Question: I'm looking for an function that shows a alertbox when the visitor is trying to leave the page when he or she haven't finished the form. I have imported an image to show what I mean. Translation: title = "Confirm navigation", content = "Do you want to leave this page?", button1 = "Leave this page", button2 = "Stay on this page".
Facebook uses this alertbox when you want to go back one page when you have for example not finished an PM to someone.

How can I accomplish something like this?
Thanks in advance.
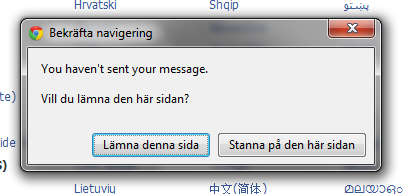
Answer: Use 'window.onbeforeunload' in conjunction with a flag that gets set when a change is made to a form field.
For example:
'''
var changed_flag = 0; // change in an onchange event or whatever, something like the below
document.getElementById('form_field').onchange = function() {
changed_flag = 1;
};
window.onbeforeunload = function() {
if ( changed_flag ) {
return 'You have unsubmitted changes.'
}
};
'''